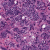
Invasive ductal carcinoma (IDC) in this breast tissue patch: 1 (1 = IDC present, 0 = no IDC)